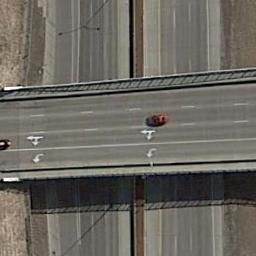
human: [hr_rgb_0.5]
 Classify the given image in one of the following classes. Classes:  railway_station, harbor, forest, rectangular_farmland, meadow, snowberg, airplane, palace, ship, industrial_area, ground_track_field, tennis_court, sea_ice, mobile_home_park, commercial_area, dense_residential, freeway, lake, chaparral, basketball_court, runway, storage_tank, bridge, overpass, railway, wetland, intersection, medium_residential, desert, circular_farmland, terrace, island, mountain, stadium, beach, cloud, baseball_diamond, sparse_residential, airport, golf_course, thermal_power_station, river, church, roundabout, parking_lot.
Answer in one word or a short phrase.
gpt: overpass